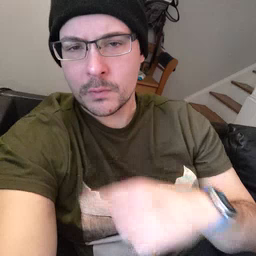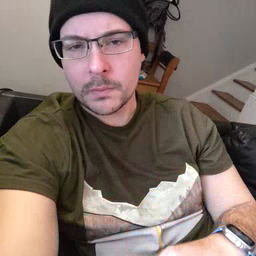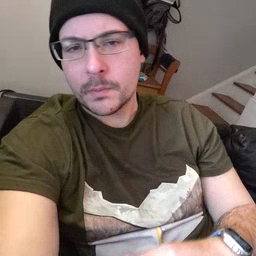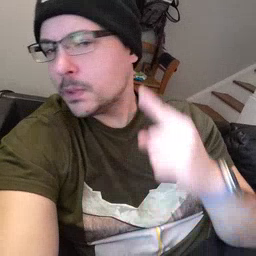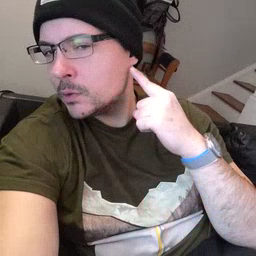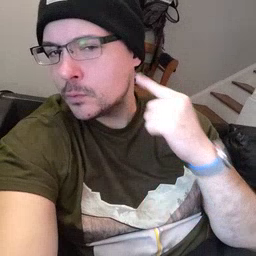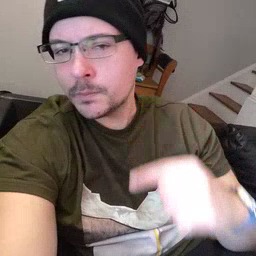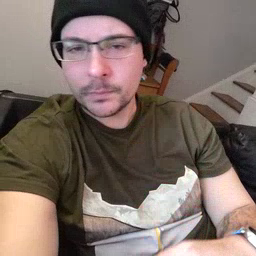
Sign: ear